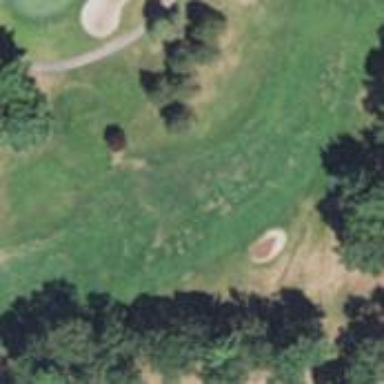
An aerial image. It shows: Grassy area serving as fairway for golf.